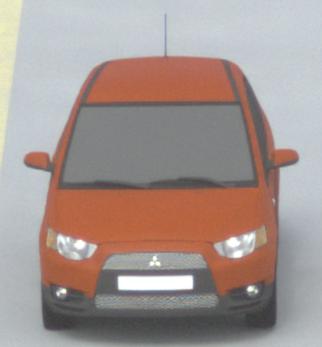
Make: Mitsubishi
Model: Colt 1.1
Detailed model: Colt (VI)
Model produced from: 2008/11
Model produced until: 2010/10
Doors: 3
Color: orange
Road condition: dry road
Daytime: midday
Contrast: medium contrast